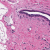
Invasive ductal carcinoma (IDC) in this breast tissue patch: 0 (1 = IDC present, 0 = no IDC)